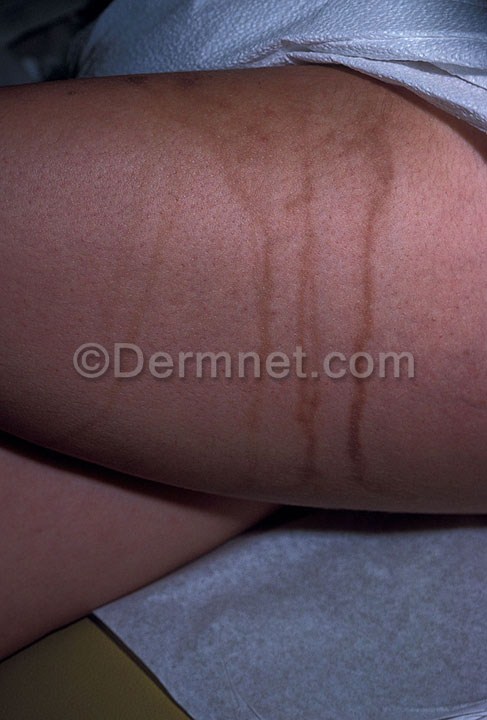
Disease: Light Diseases and Disorders of Pigmentation